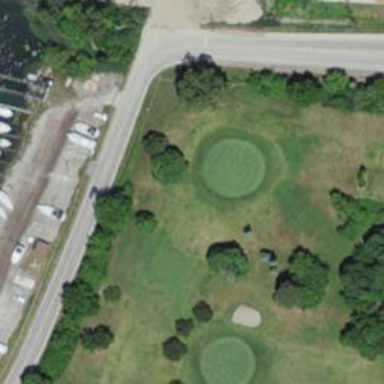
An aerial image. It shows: Golf hole.